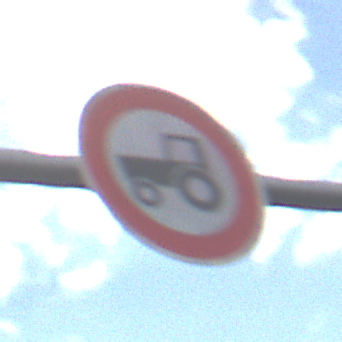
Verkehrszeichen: VerbotKraftfahrzeugeZuegeNichtSchneller25
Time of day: Midday
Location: Outdoor (Nature)
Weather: PartlyCloudy
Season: NotSpecified
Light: Natural